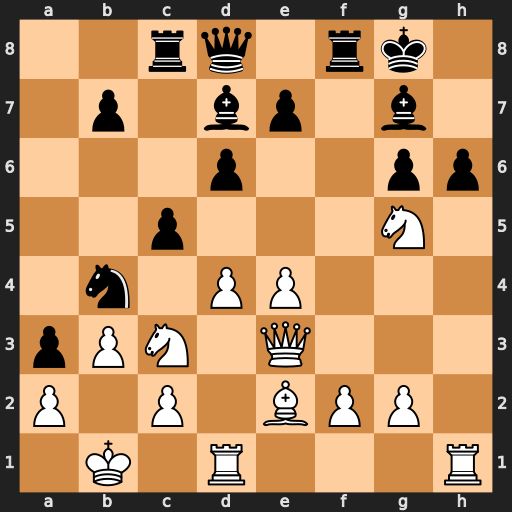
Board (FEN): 2rq1rk1/1p1bp1b1/3p2pp/2p3N1/1n1PP3/pPN1Q3/P1P1BPP1/1K1R3R
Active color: w
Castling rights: -
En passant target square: -
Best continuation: Bc4+ d5 Nxd5 e6 Nxb4